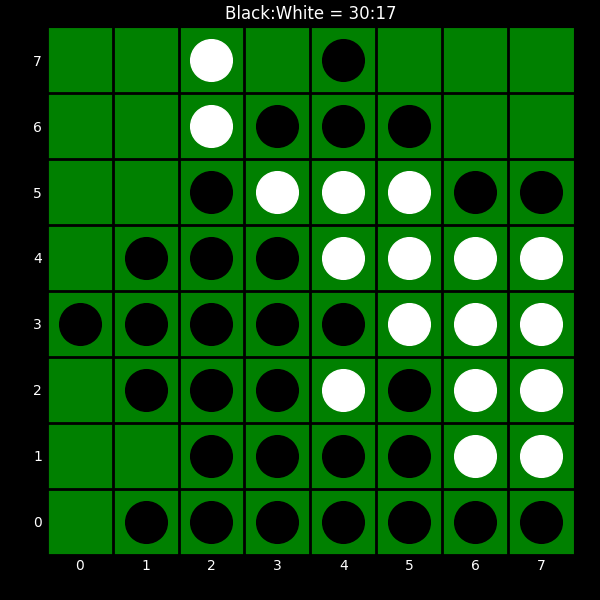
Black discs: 30
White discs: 17